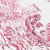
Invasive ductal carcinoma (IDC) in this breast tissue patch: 0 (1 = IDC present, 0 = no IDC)